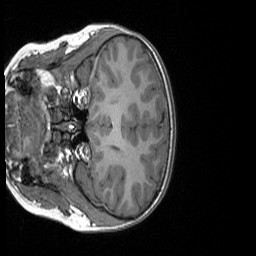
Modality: T1w
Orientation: coronal
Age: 7
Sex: female
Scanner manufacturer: siemens
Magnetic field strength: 3 T
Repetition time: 1.65 s
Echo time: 0.00203 s